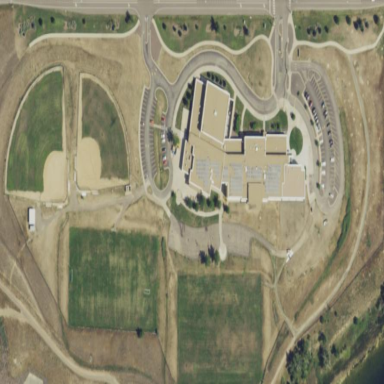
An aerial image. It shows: School.